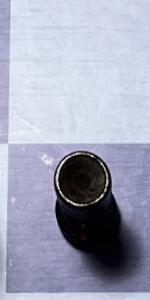
Label: Rook_Black